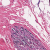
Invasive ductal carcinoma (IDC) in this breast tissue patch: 0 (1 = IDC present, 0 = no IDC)